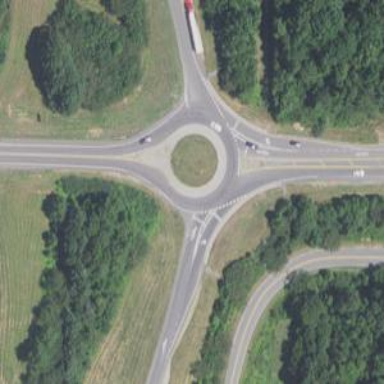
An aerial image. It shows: Secondary road leading to teardrop roundabout at junction.